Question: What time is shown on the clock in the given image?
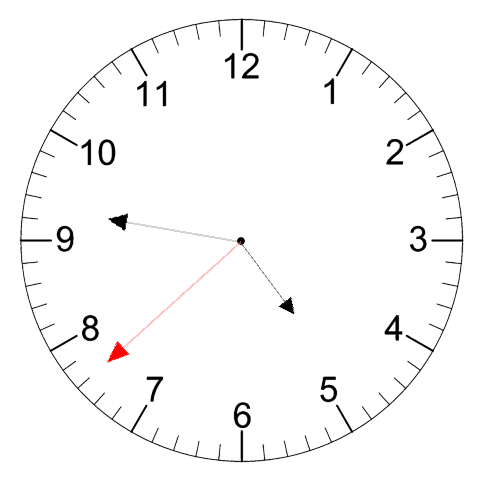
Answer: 04:46:38